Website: bh-photo
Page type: cart
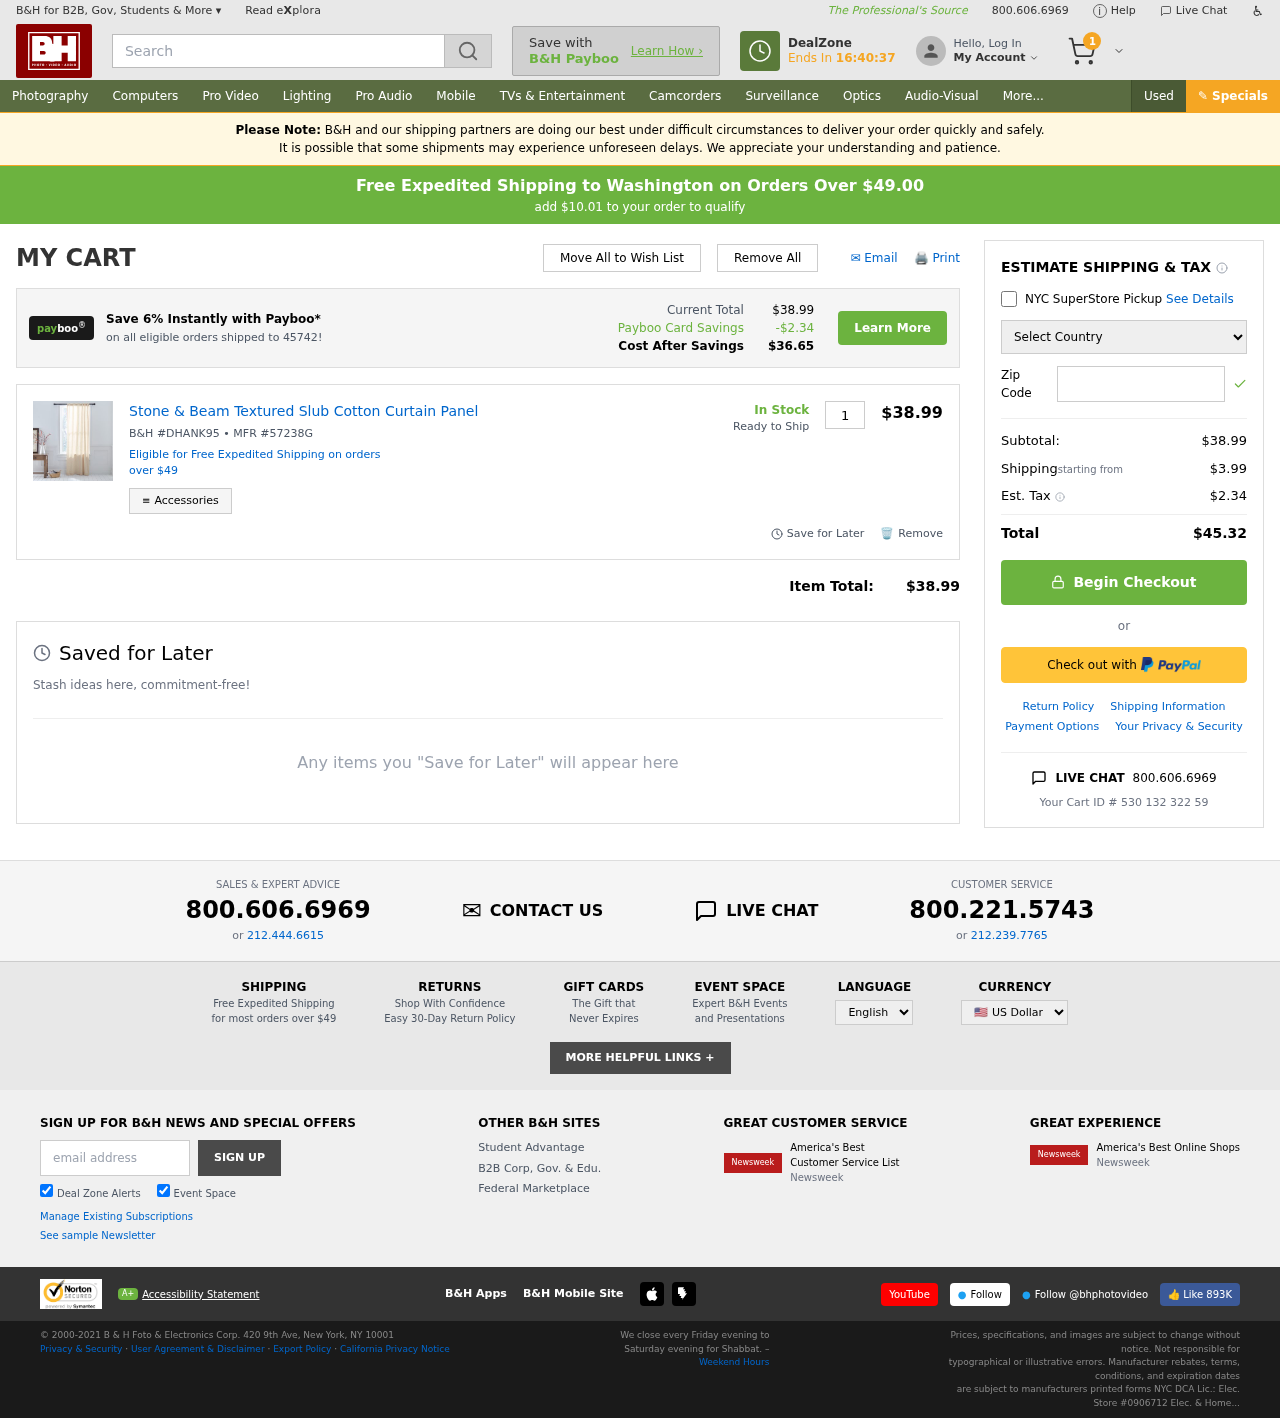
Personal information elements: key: PII_COUNTRY
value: United States
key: PII_POSTCODE
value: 45742
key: PII_STATE
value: Washington
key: PII_POSTCODE_FULL
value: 45742
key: PII_POSTCODE_NUMERIC
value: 45742
Product elements: key: PRODUCT1_NAME
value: Stone & Beam Textured Slub Cotton Curtain Panel
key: PRODUCT1_PRICE
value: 38.99
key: PRODUCT1_QUANTITY
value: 1
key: PRODUCT1_SKU
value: DHANK95
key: PRODUCT1_MFR
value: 57238G
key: PRODUCT1_AVAILABILITY
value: In Stock
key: PRODUCT1_SHIP_STATUS
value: Ready to Ship
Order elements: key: ORDER_NUM_ITEMS
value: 1
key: FREE_SHIPPING_THRESHOLD
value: $10.01
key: ORDER_SUBTOTAL
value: $38.99
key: ORDER_SHIPPING_COST
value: $3.99
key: ORDER_TAX
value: $2.34
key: ORDER_TOTAL
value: $45.32
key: ORDER_ID
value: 530 132 322 59
Search elements: key: HEADER_SEARCH
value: Search
Other elements: key: PAYBOO_SAVINGS
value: -$2.34
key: COST_AFTER_SAVINGS
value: $36.65